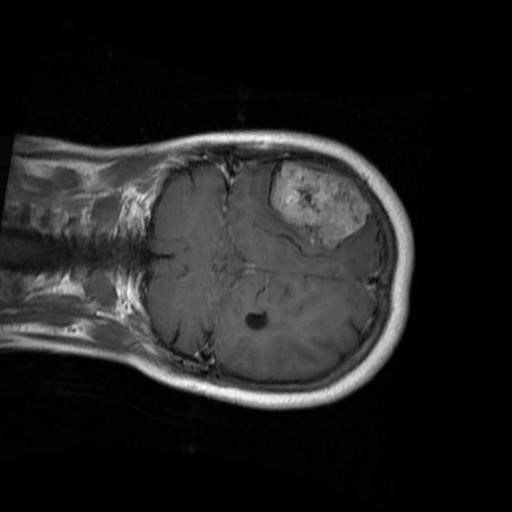
Label: brain_menin